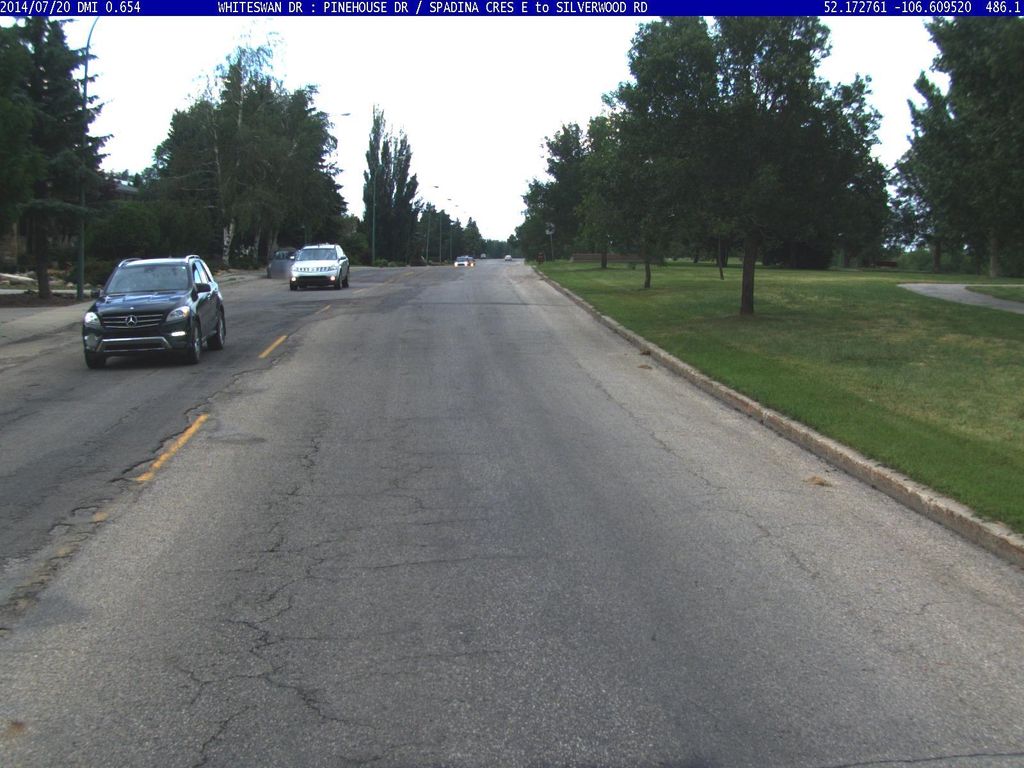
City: saskatoon